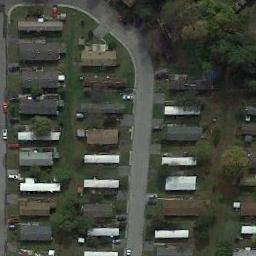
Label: mobile_home_park